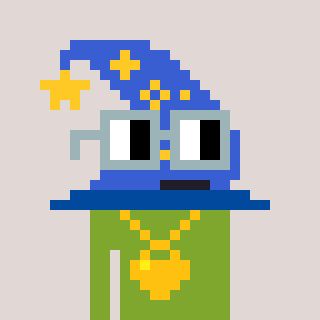
a pixel art character with square dark gray glasses, a wizard hat-shaped head and a slimegreen-colored body on a warm background